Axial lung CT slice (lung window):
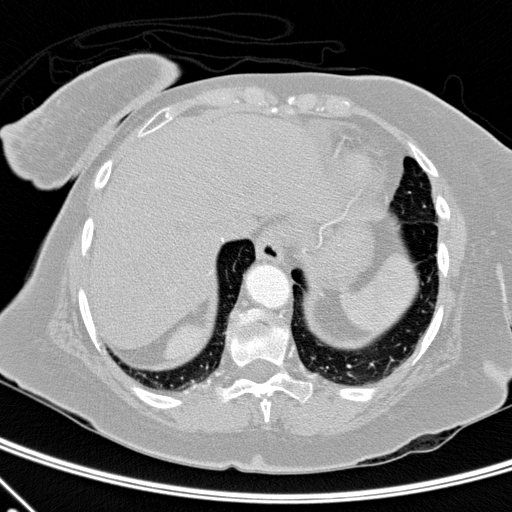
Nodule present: no